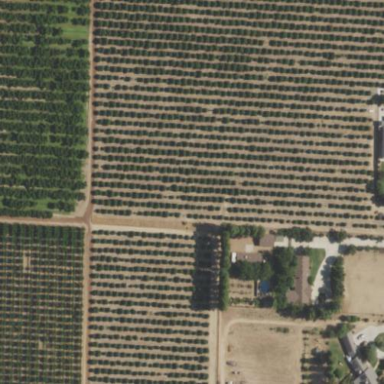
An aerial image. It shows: Orange orchard with beautiful orange trees.